Question: I have done searching part for a list in a partialView.

I have multiple partialView in this application as you can see from image.
Whenever I create search filter for a grid then I have to create another view and partialview to show the success results. How can I show filtered search list within this same partial view and don't need to make a success partialview for that list again?
Rendering list from database-
'''
public ActionResult _ProductSearchList() {
List<ProductModel> product;
product = (from u in db.ProductTables
select new ProductModel {
productname = u.ProductName,
productprice = Convert.ToInt32(u.ProductPrice),
productID = u.ProductID,
dateaddproduct = Convert.ToDateTime(u.ProductAddDate)
}).ToList();
return PartialView(product);
}
'''
'''
<div>
<legend>Prducts</legend>
<input type="text" id="search-products" />
@Html.Action("_ProductSearchList", "LedgerIndex")
</div>
'''
'''
<script type="text/javascript">
$(function () {
$('#search-products').keyup(function () {
var serachstring = $(this).val();
$.ajax({
url: '/Product/JsonSearchProduct/?stringSearched=' + serachstring,
type: 'get',
datatype: 'json',
success: function (data) {
JSON.stringify(data);
}
});
});
});
</script>
'''
'''
public JsonResult JsonSearchProduct(string stringSearched) {
List<ProductModel> product;
product = (from u in db.ProductTables
where u.ProductName.Contains(stringSearched)
select new ProductModel {
productID = u.ProductID,
productname = u.ProductName,
productprice = Convert.ToInt32(u.ProductPrice),
dateaddproduct = Convert.ToDateTime(u.ProductAddDate)
}).ToList();
return Json(product, JsonRequestBehavior.AllowGet);
}
'''
So when I searched String 'M' it retrieves records and showing only records containing 'M' in their name.
Now this filtered result as 'JSON' is what I want to filter in this same partialView without creating extra partialView.
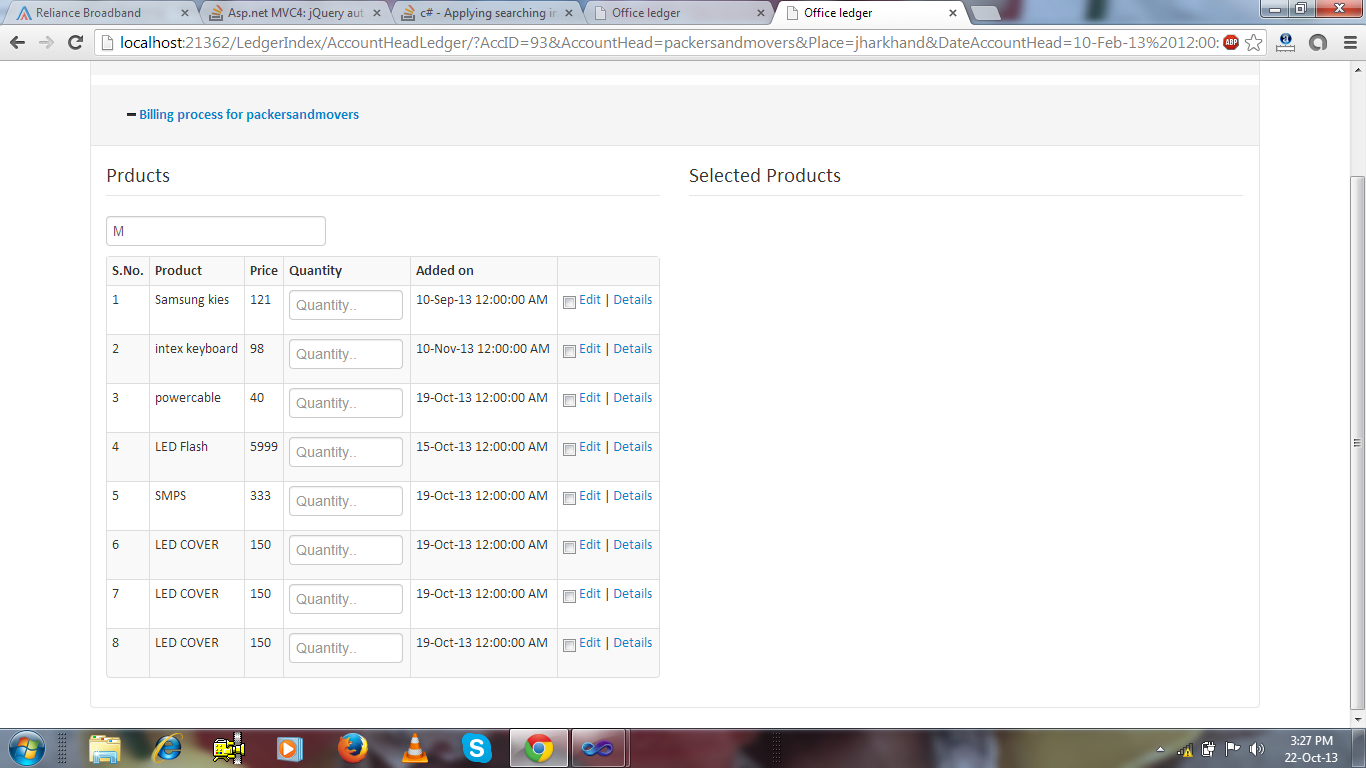
Answer: You can let the search method return the same partial view:
'''
public ActionResult JsonSearchProduct(string stringSearched)
{
List<ProductModel> products;
// Search for products...
return PartialView("_ProductSearchList", products);
}
'''
If you wrap the partial view inside a 'div', you can replace its html with jQuery.
'''
$(function () {
$('#search-products').keyup(function () {
var serachstring = $(this).val();
$.ajax({
url: '/Product/JsonSearchProduct/?stringSearched=' + serachstring,
type: 'get',
datatype: 'json',
success: function (data) {
// data will contain the html of the partial view.
$('div#product-grid').html(data);
}
});
});
});
'''
Note: your Ajax get request can be like this, if you have the JavaScript inside the view:
'''
$.get('@Url.Action("JsonSearchProduct", "Product")',
{
stringSearched: searchstring
},
function (data) {
$('div#product-grid').html(data);
}
});
'''